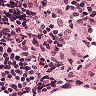
Metastatic tissue present: no